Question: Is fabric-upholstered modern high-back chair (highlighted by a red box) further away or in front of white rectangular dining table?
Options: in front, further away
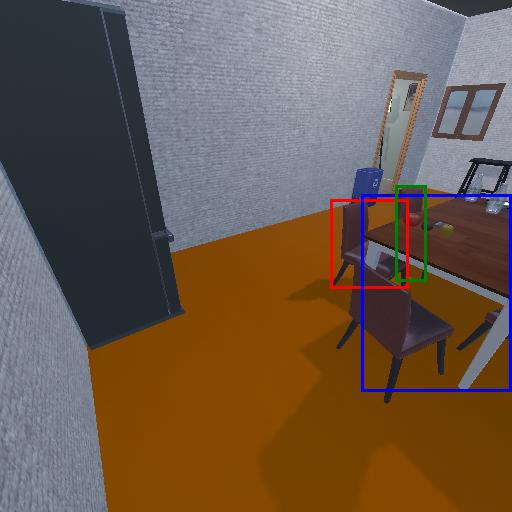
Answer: in front